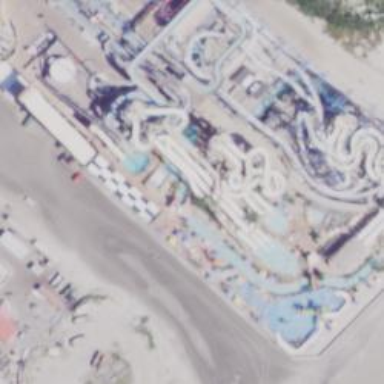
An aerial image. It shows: Water slide attraction.